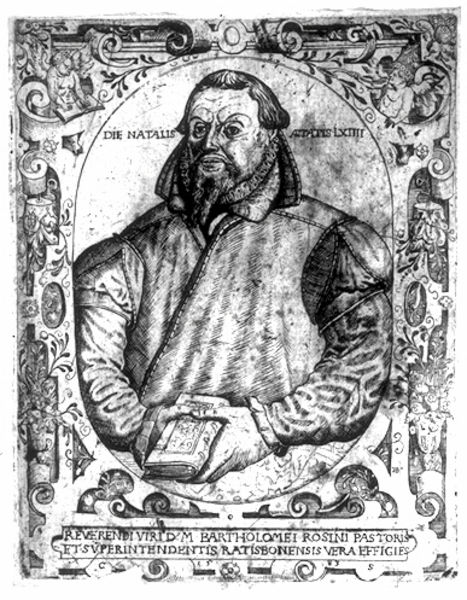
Titel: Bildnis des Bartholomäus Rosinus
Künstler: Conrad Saldörffer
Institution: (Seriendruck)
Schlagwörter: blätter, hand, kopf, mann, schatten, weiß, blumen, frisur, grau, haar, mund, nase, schmuck, schwarz, stirn, zeichnung, blick, ornament, rock, bart, jacke, arme, augen, bibel, falten, gesicht, kleidung, kragen, pelz, rahmen, vollbart, ärmel, bildnis, halskrause, herr, hände, portrait, porträt, zweige, geistlicher, haare, mantel, adel, augenbrauen, brustbild, en face, frontal, lippe, lippen, locken, renaissance, schulter, schultern, oval, engel, ranken, holzschnitt, schrift, bogen, grafik, graphik, rand, dick, inschrift, dekor, floral, lesen, verzierung, ziegenbart, buch, medaillon, druck, druckgraphik, schnitt, radierung, stich, seite, schwarzweiß, text, beschriftung, stirnfalten, titelblatt, adeliger, herrscher, krause, spitzbart, wappen, voluten, halbporträt, mittelalter, wams, pastor, breit, schnecke, schnecken, porträit, putten, kupferstich, abgerundet, legende, banderole, latein, lateinisch, schirft, epitaph, neuzeit, reformation, grabplatte, seriendruck, steinplatte, portäit, bartholomäus, rollwerk, beschlagwerk, rosini, pastori, er, in der hand, beschlagwerkrahmen, äörmel, bblick, bartholomei, rosinus